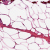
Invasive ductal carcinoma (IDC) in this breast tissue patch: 0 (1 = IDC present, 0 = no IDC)